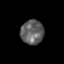
Tissue: prostate
Cell type: Myeloid cells
Senescence score: 0.704
Nuclear area (px): 544
Mean DAPI intensity: 97.338